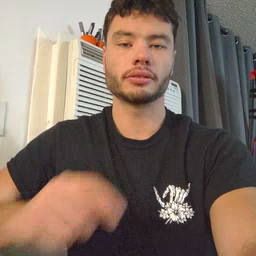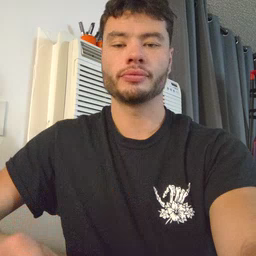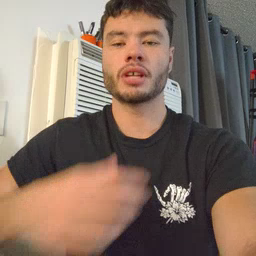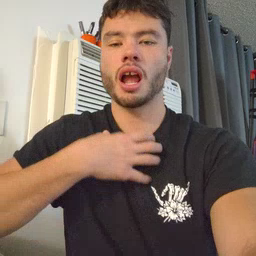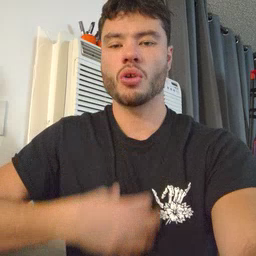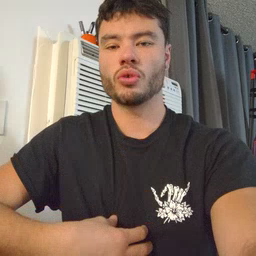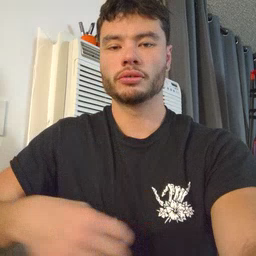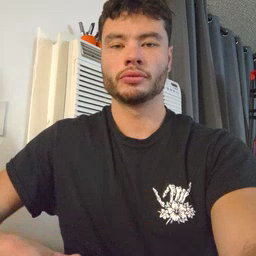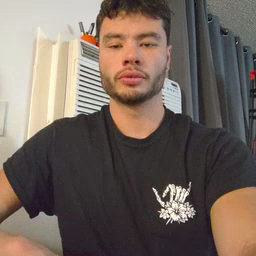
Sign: hungry